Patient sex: M
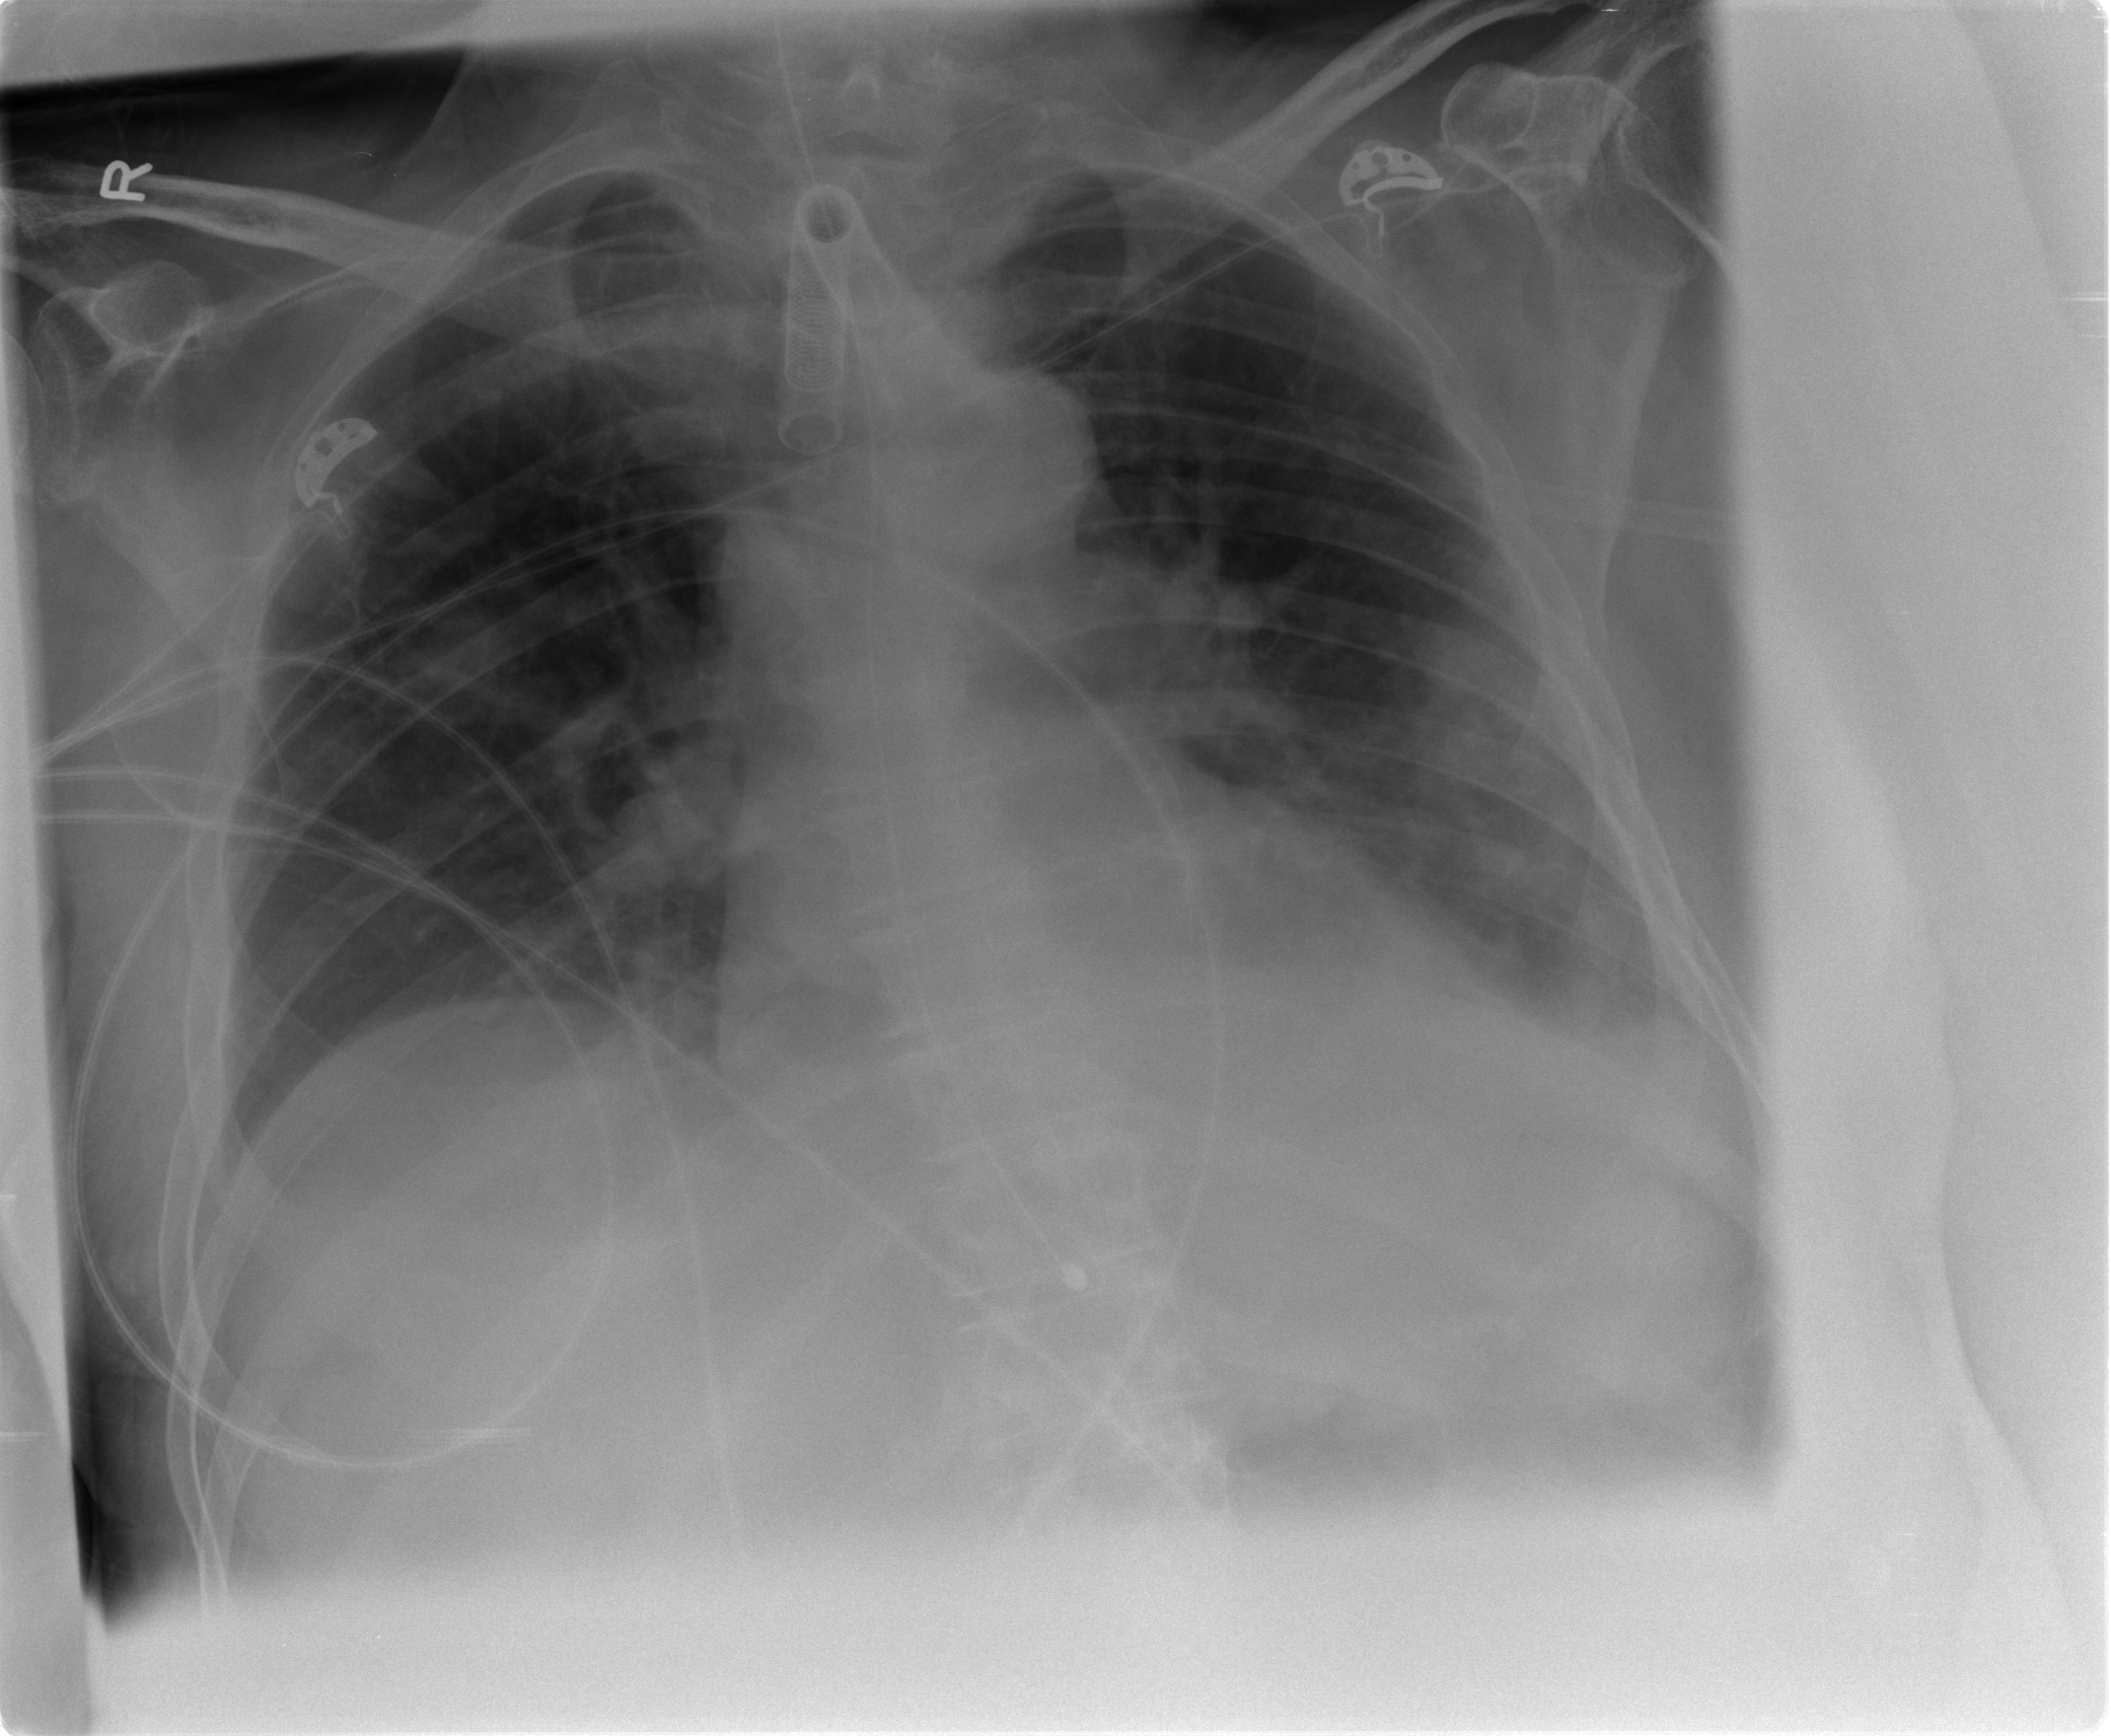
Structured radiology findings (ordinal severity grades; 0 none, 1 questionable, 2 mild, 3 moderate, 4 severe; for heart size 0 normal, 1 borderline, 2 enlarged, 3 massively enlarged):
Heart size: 0
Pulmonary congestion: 0
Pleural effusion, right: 0
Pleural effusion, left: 2
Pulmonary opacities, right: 0
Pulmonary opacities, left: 2
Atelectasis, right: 1
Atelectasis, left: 2